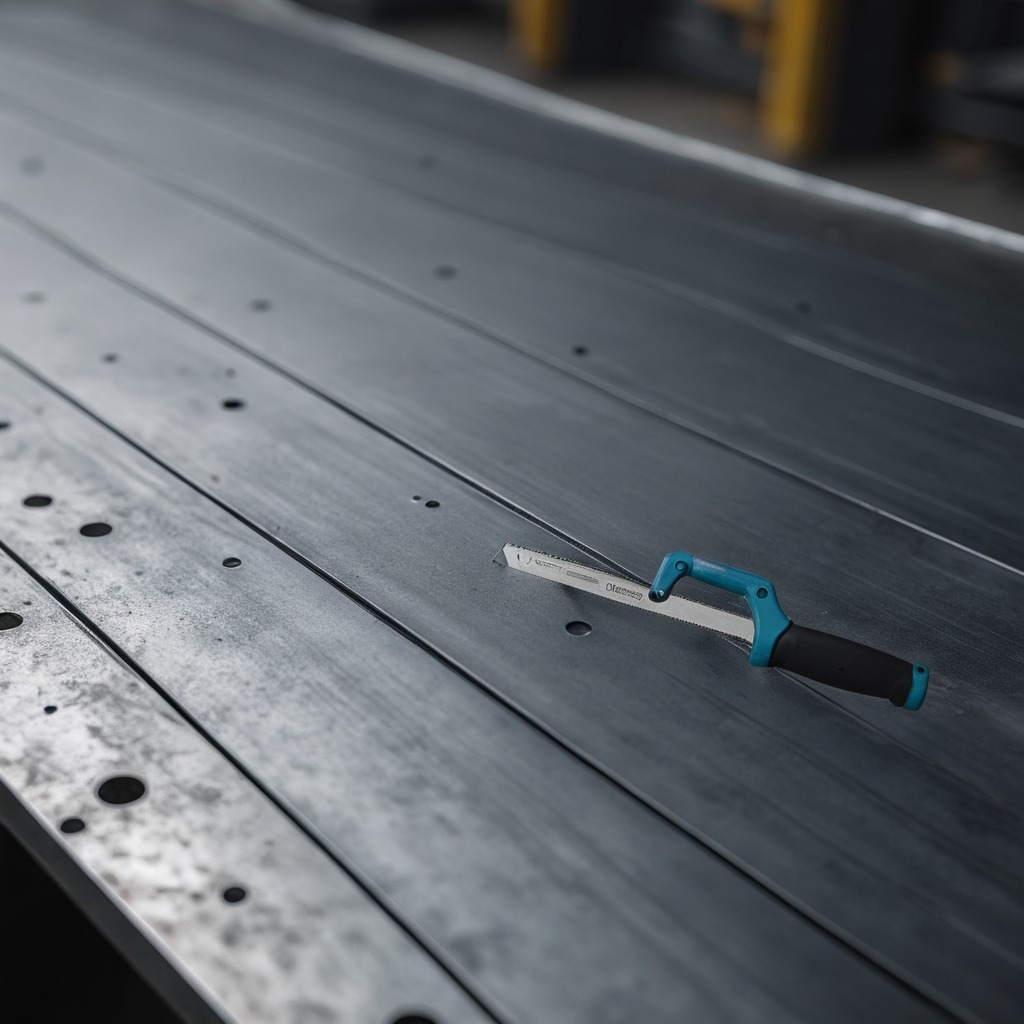
A handheld metal saw lies on a cold steel table in a mining workshop.